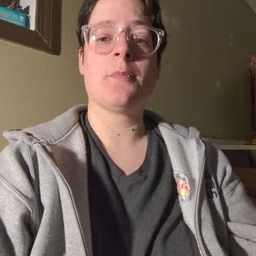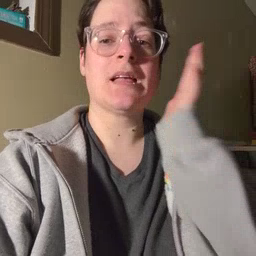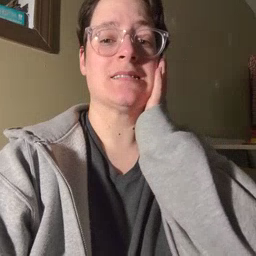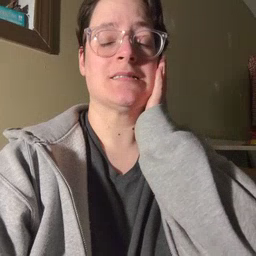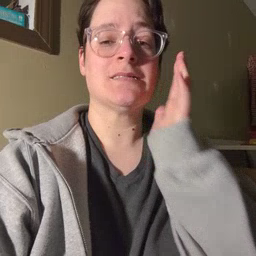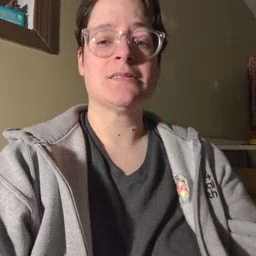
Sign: bed